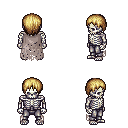
a pixel art fantasy rpg character, male body template, skeleton, gray tattered cape, metal pants, blonde plain hairstyle, four views (front, back, left, right), 2x2 character sprite sheet, small pixel art, hard edges, no anti-aliasing